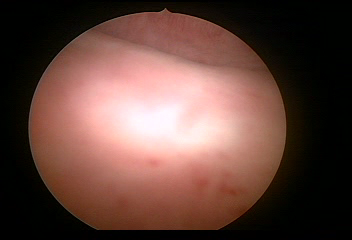
Modality: WLC
Class: Normal mucosa
Bladder cancer association: No